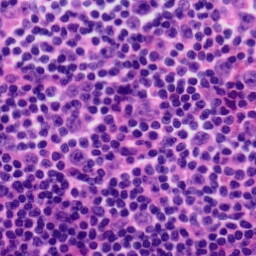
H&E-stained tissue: Tonsil